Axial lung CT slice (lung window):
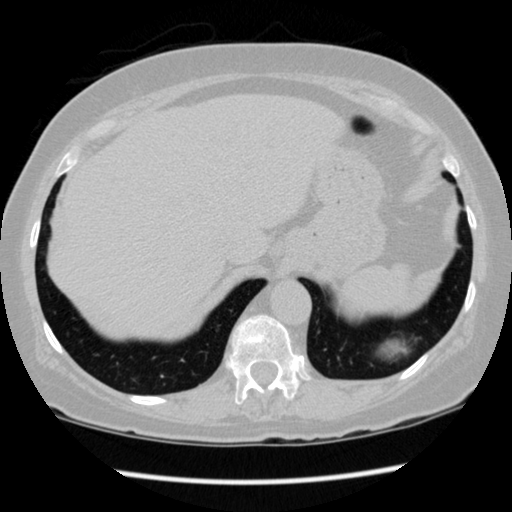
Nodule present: no